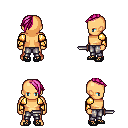
a pixel art fantasy rpg character, male body template, human, tanned skin, gold arm armor, metal pants, pink long mohawk hairstyle, ghillies, dagger, four views (front, back, left, right), 2x2 character sprite sheet, small pixel art, hard edges, no anti-aliasing